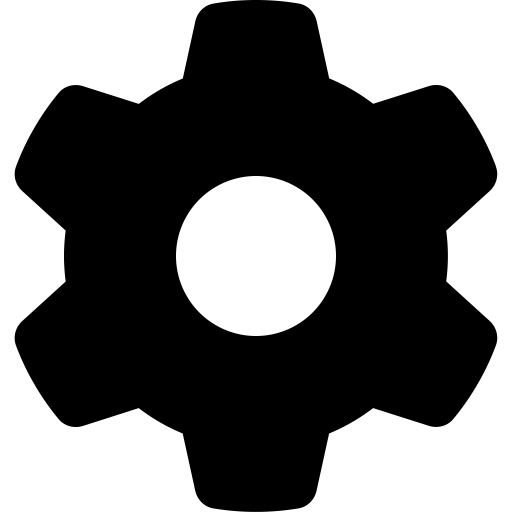
Tags: icon, FontAwesome, fa-icon, solid, gear